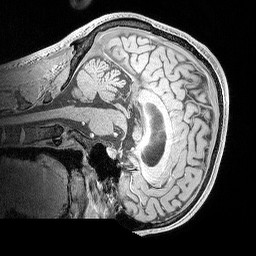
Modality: MP2RAGE
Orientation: sagittal
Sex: male
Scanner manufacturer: siemens
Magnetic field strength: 3 T
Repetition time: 5 s
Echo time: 0.00292 s